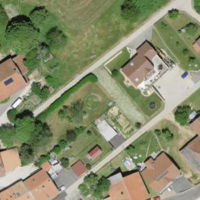
EUNIS habitat code: 54
Species observed at this site:
Plantago major